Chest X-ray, AP view. Patient: 28 years old, sex M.
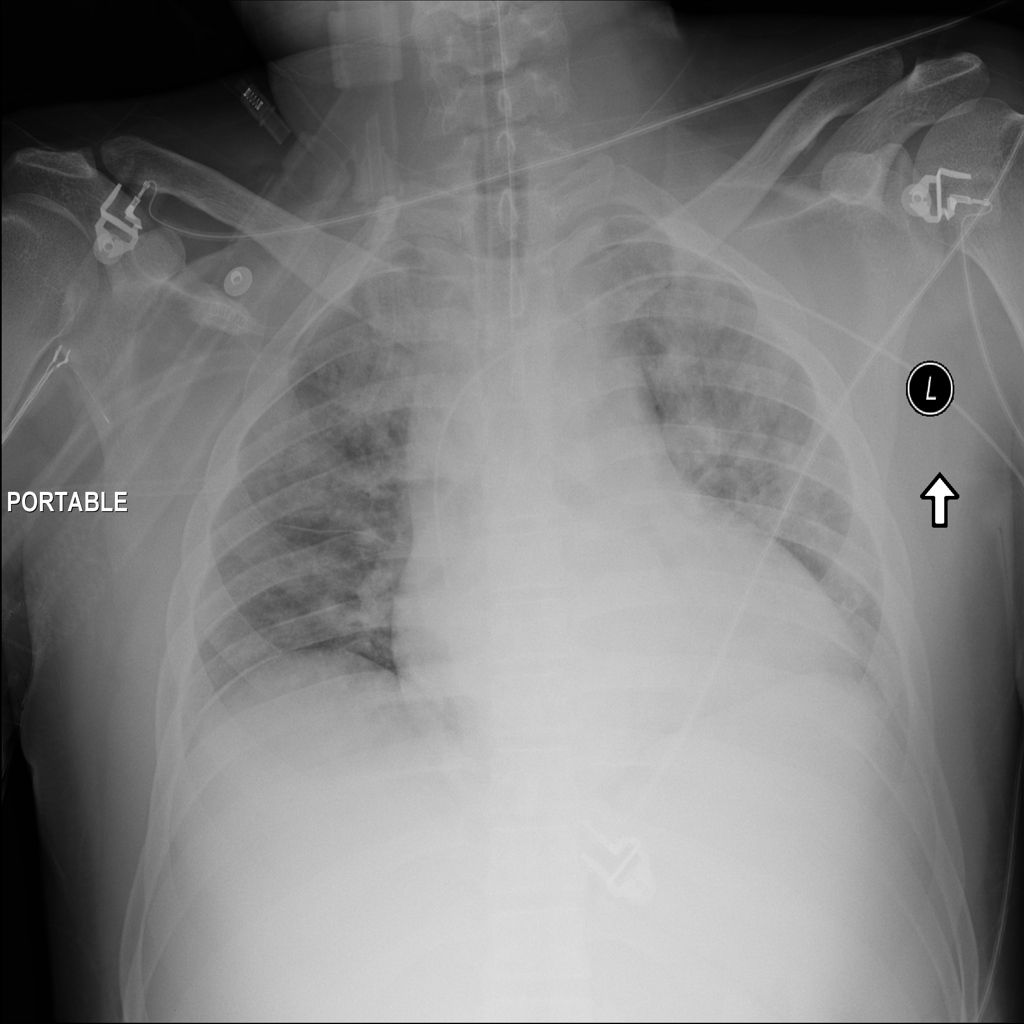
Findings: Edema